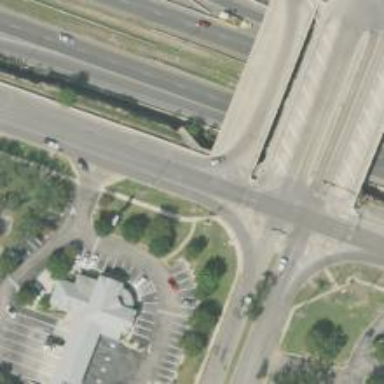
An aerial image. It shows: Secondary link road with bridge.